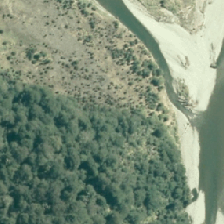
Land cover: low_producing_grassland